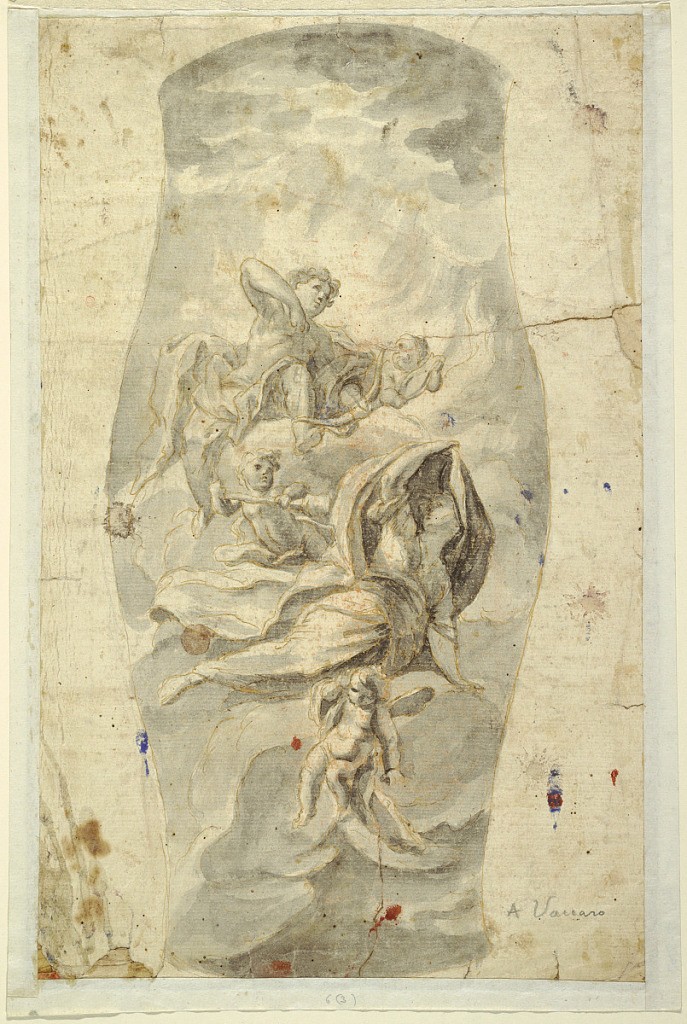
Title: Ceiling Design with Apollo
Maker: Domenico Antonio Vaccaro, Italian, 1678–1745
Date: ca. 1780
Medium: Pen and brown ink on paper
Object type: Drawing
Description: Vertical rectangle. Group of mythological figures in clouds, composition contained within vase-shaped framing lines. At top, the figure of Apollo on a cloud with bow and arrow. A reclining female figure below shields herself from his arrow with drapery. Other figures and cherubim throughout.